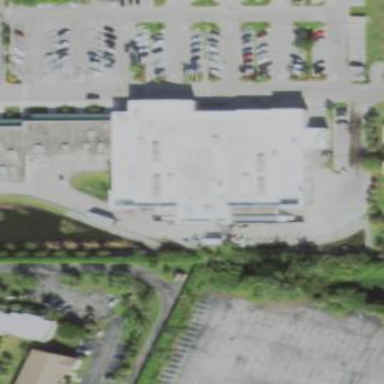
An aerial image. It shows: Supermarket building.